Question: How can I edit the styling of these part of google +1 button?

I know it's located inside an iframe, some says that we couldn't edit the styles inside an iframe which sourced from other domain. but apparently, I have successfully styled my facebook like button to be looking good (transparent on the border). And also, I saw some other sites which have a nice looking google +1 button (without those blocking solid white background)
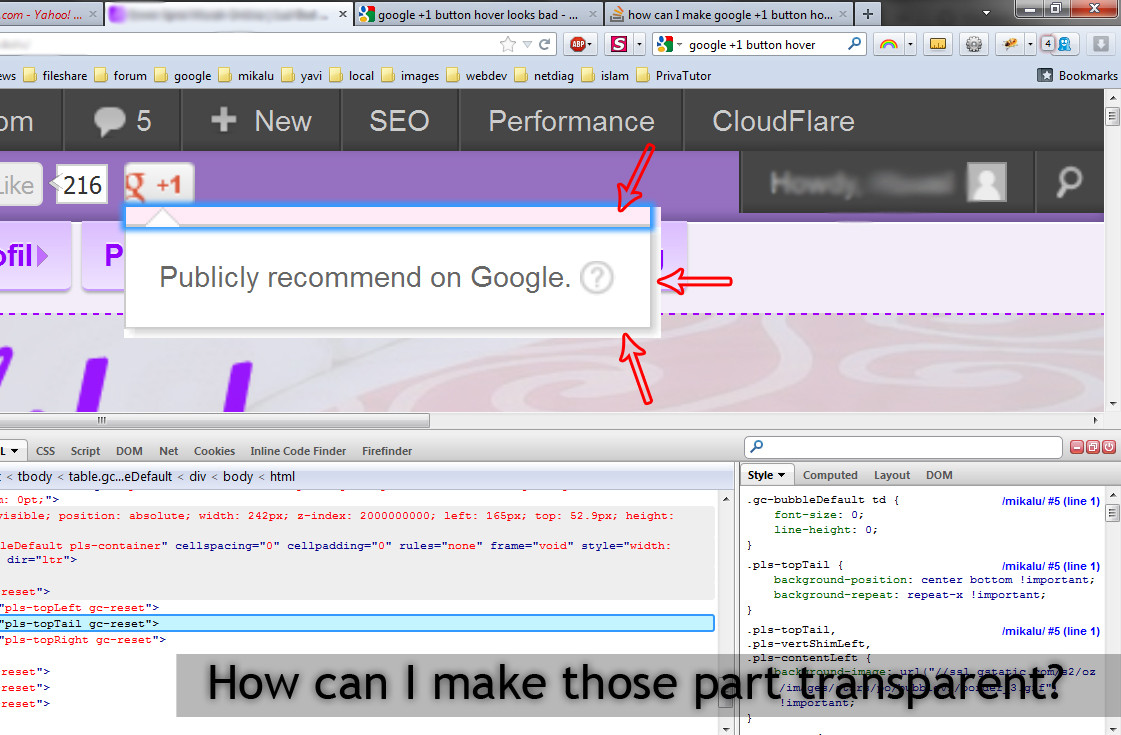
Answer: Looking at the markup and css on the page below it looks like somewhere in your css you must be setting the 'background-color' of the 'div' that the bubble is contained in to 'white' or '#fff'. Try something like:-
'''
.pls-container {background-color:transparent}
'''
Do you have a link to this page, or a site that has a +1 button which has the same rollover so people can experiment? It would be easier to give a definite solution then...
just had a look <URL> these both appear to be transparent borders - so there must be something different about your page. You could try looking at that page as an example and see where you've gone wrong, but without the code to your page it will be very difficult to give a solution to your problem directly.